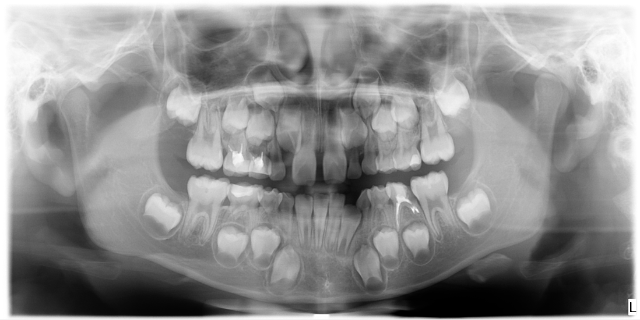
child